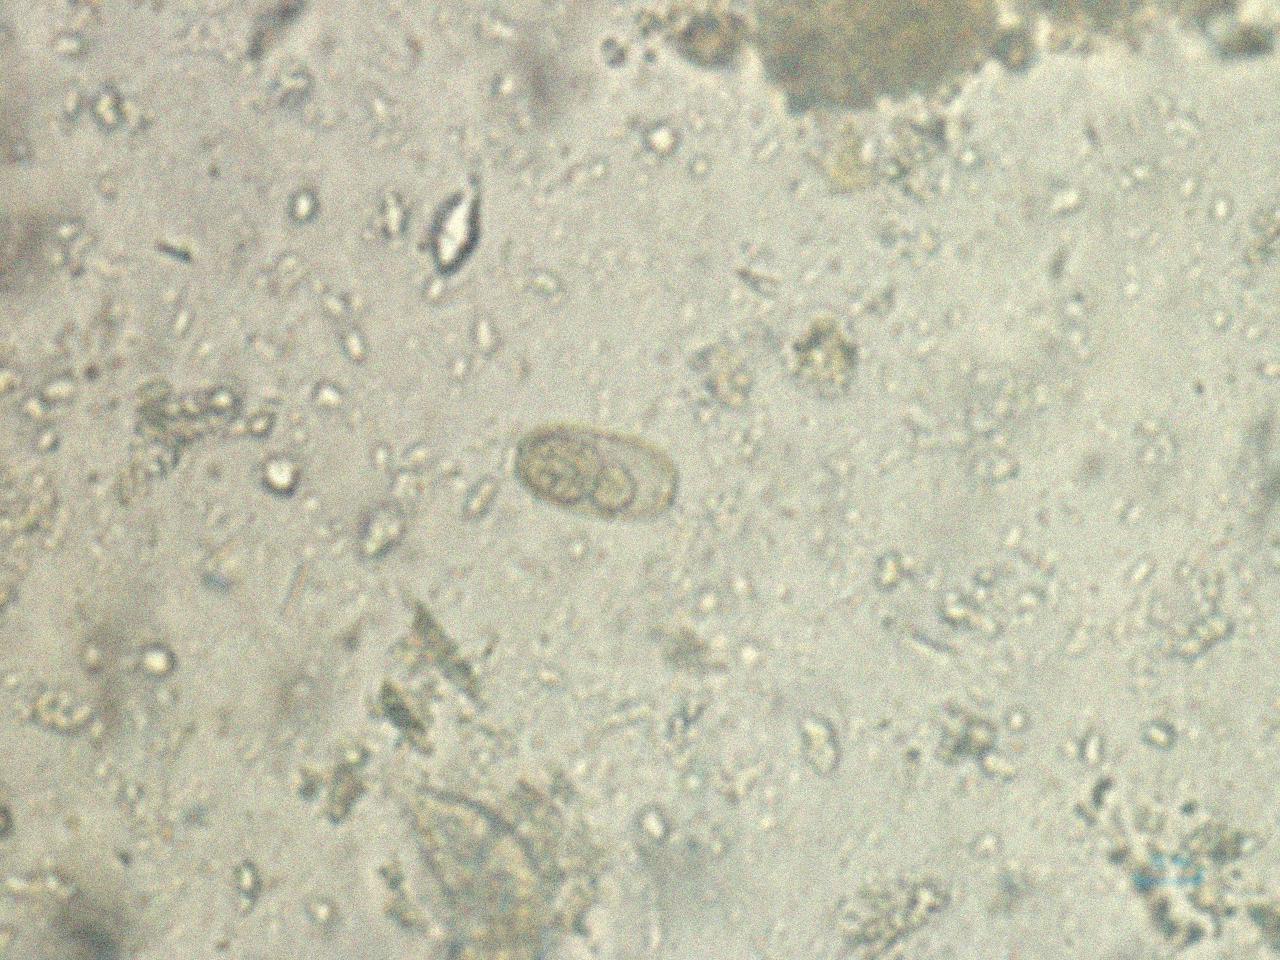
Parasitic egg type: Capillaria philippinensis